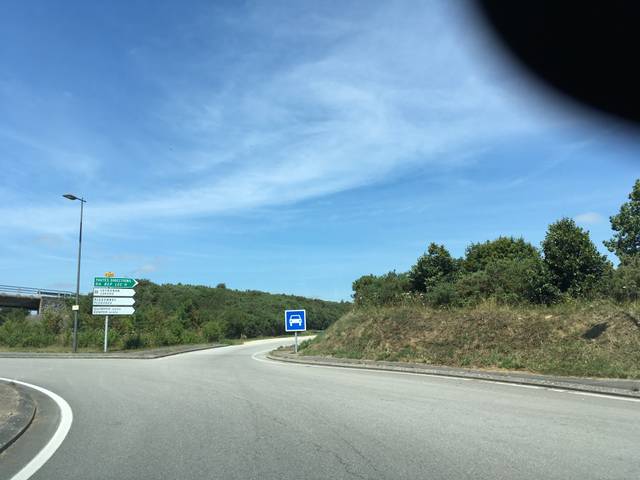
Region: France
Coordinates: 48.012, -4.12